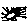
Label: sun